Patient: sex M, age 65
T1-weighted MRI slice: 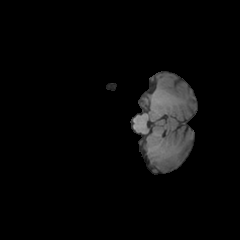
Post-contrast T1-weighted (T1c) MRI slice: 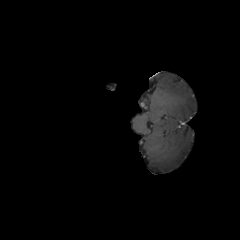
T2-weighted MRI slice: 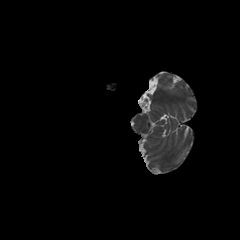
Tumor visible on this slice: no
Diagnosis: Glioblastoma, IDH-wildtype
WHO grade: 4